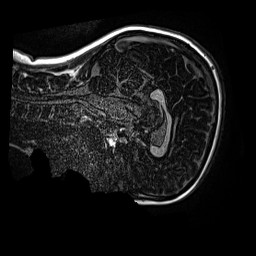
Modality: MP2RAGE
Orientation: sagittal
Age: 11
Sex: male
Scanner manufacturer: siemens
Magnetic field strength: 3 T
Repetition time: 4 s
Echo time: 0.00299 s